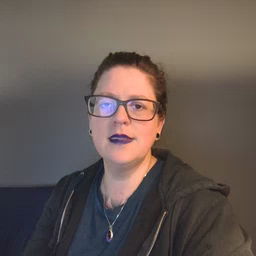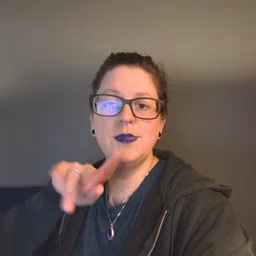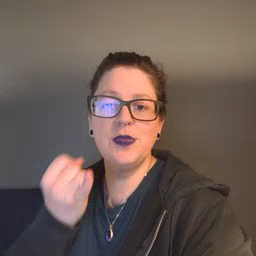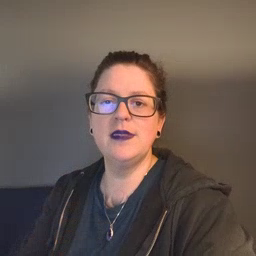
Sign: pajamas